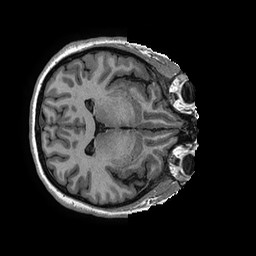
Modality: T1w
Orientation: axial
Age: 30
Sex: female
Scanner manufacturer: ge
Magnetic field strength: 3 T
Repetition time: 0.006952 s
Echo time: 0.00292 s